Question: I'm making a HTML signature for Gmail and having some alignment issues with the images. Previewing the code in DW and Chrome gives me something that looks like the first image. However when I copy this into Gmail it looks something like this:

Here is the code:
'''
<head>
<meta http-equiv="Content-Type" content="text/html; charset=UTF-8" />
<title>psdtowebPSD2648.psd</title>
<link href="psdtowebPSD2648/styles.css" rel="stylesheet" type="text/css">
</head>
<body>
<td width="10" style="width:10px;min-width:10px;max-width:10px;margin:0;padding:0;">&nbsp;</td>
<a href="mailto:sarahhughes@spear-fish.com">
<div id="SarahHughes"><img src="http://thegaminggeek.co.uk/wp-content/uploads/2015/06/SarahHughes.png"></div></a>
<td width="10" style="width:10px;min-width:10px;max-width:10px;margin:0;padding:0;">&nbsp;</td>
<div id="BusinessDevelopmentM"><img src="http://thegaminggeek.co.uk/wp-content/uploads/2015/06/BusinessDevelopmentM.png"></div>
<td width="10" style="width:10px;min-width:10px;max-width:10px;margin:0;padding:0;">&nbsp;</td>
<div id="spearfishlogov04"><img src="http://thegaminggeek.co.uk/wp-content/uploads/2015/06/spearfishlogov04.png"></div>
<td width="10" style="width:10px;min-width:10px;max-width:10px;margin:0;padding:0;">&nbsp;</td>
<div id="divider"><img src="http://thegaminggeek.co.uk/wp-content/uploads/2015/06/divider.png"></div>
<td width="10" style="width:10px;min-width:10px;max-width:10px;margin:0;padding:0;">&nbsp;</td>
<a href="http://www.spear-fish.com/">
<div id="SpearFishcom"><img src="http://thegaminggeek.co.uk/wp-content/uploads/2015/06/SpearFishcom.png"></div></a>
<td width="10" style="width:10px;min-width:10px;max-width:10px;margin:0;padding:0;">&nbsp;</td>
<a href="https://twitter.com/spear_fish">
<div id="twitter"><img src="http://thegaminggeek.co.uk/wp-content/uploads/2015/06/twitter.png"></div></a>
<td width="10" style="width:10px;min-width:10px;max-width:10px;margin:0;padding:0;">&nbsp;</td>
<a href="https://www.linkedin.com/pub/dan-hooton/3/910/689">
<div id="linkedin"><img src="http://thegaminggeek.co.uk/wp-content/uploads/2015/06/linkedin.png"></div></a>
<td width="10" style="width:10px;min-width:10px;max-width:10px;margin:0;padding:0;">&nbsp;</td>
<div id="divider"><img src="http://thegaminggeek.co.uk/wp-content/uploads/2015/06/divider.png"></div>
<td width="10" style="width:10px;min-width:10px;max-width:10px;margin:0;padding:0;">&nbsp;</td>
<a href="https://goo.gl/En7Cn9">
<div id="ASpearfishRadleyHous"><img src="http://thegaminggeek.co.uk/wp-content/uploads/2015/06/ASpearfishRadleyHous.png"></div></a>
<td width="10" style="width:10px;min-width:10px;max-width:10px;margin:0;padding:0;">&nbsp;</td>
<div id="P443330555501M44"><img src="http://thegaminggeek.co.uk/wp-content/uploads/2015/06/P443330555501M44.png"></div>
<td width="10" style="width:10px;min-width:10px;max-width:10px;margin:0;padding:0;">&nbsp;</td>
<a href="https://plus.google.com/u/0/100772955751868660892/posts">
<div id="G"><img src="http://thegaminggeek.co.uk/wp-content/uploads/2015/06/G.png"></div></a></div>
'''
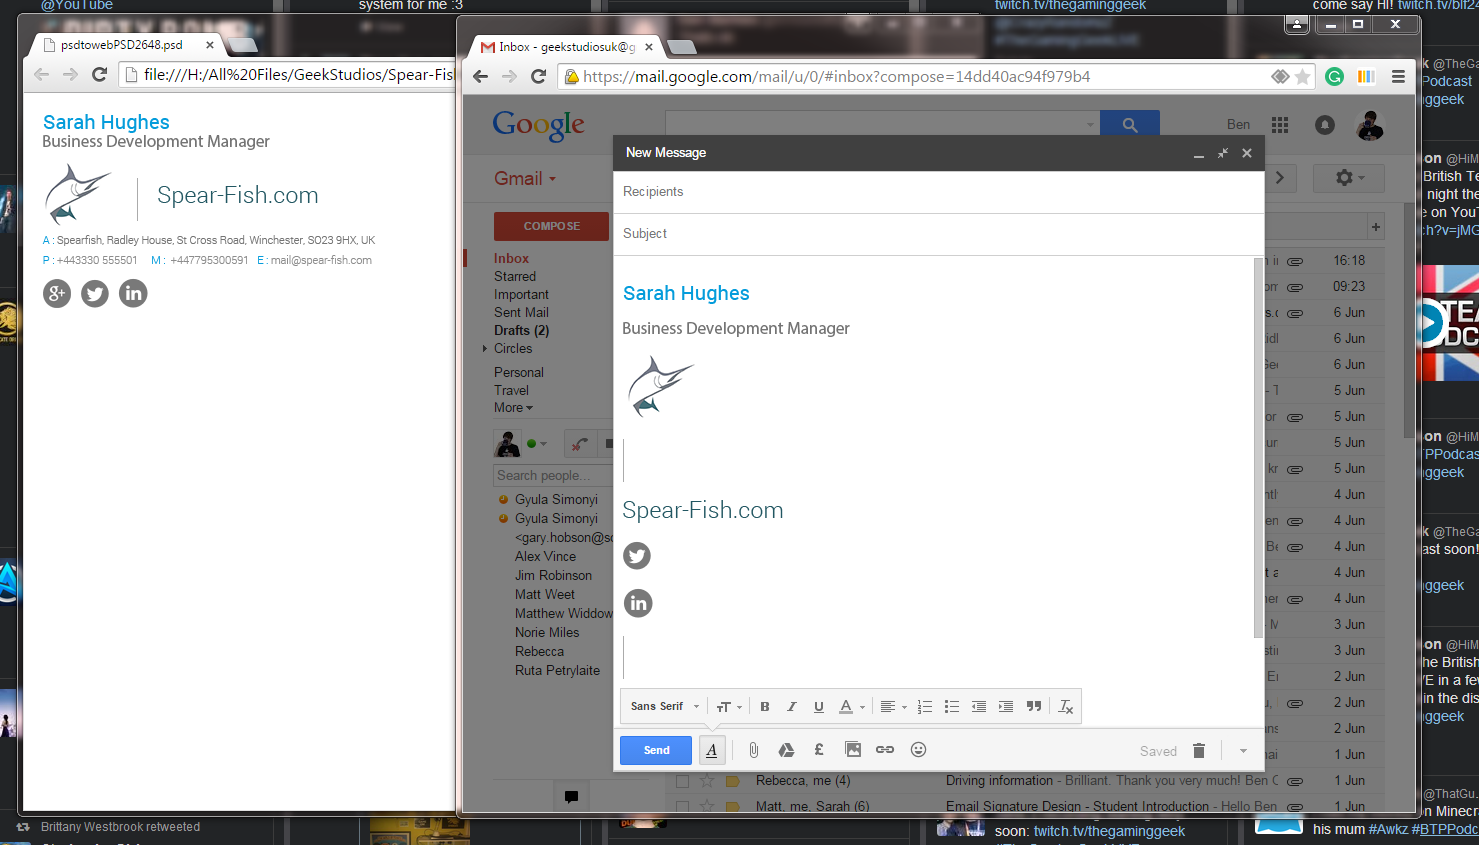
Answer: Try using tables to make everything properly aligned:
'''
<table>
<tr>
<td colspan=3><a href="mailto:sarahhughes@spear-fish.com"><img src="http://thegaminggeek.co.uk/wp-content/uploads/2015/06/SarahHughes.png"></a>
</td>
</tr>
<tr>
<td colspan=3>
<img src="http://thegaminggeek.co.uk/wp-content/uploads/2015/06/BusinessDevelopmentM.png">
</td>
</tr>
<tr>
<td>
<img src="http://thegaminggeek.co.uk/wp-content/uploads/2015/06/spearfishlogov04.png">
</td>
<td>
<img src="http://thegaminggeek.co.uk/wp-content/uploads/2015/06/divider.png">
</td>
<td>
<img src="http://thegaminggeek.co.uk/wp-content/uploads/2015/06/SpearFishcom.png">
</td>
</tr>
<tr>
<td colspan=3><a href="https://goo.gl/En7Cn9">
<img src="http://thegaminggeek.co.uk/wp-content/uploads/2015/06/ASpearfishRadleyHous.png"></a>
</td>
</tr>
<tr>
<td colspan=3>
<img src="http://thegaminggeek.co.uk/wp-content/uploads/2015/06/P443330555501M44.png">
</td>
</tr>
<tr>
<td colspan=3><a href="https://twitter.com/spear_fish">
<img src="http://thegaminggeek.co.uk/wp-content/uploads/2015/06/twitter.png"></a>
<a href="https://www.linkedin.com/pub/dan-hooton/3/910/689">
<img src="http://thegaminggeek.co.uk/wp-content/uploads/2015/06/linkedin.png"></a>
<a href="https://plus.google.com/u/0/100772955751868660892/posts">
<img src="http://thegaminggeek.co.uk/wp-content/uploads/2015/06/G.png"></a>
</td>
</tr>
</table>
'''